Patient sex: F
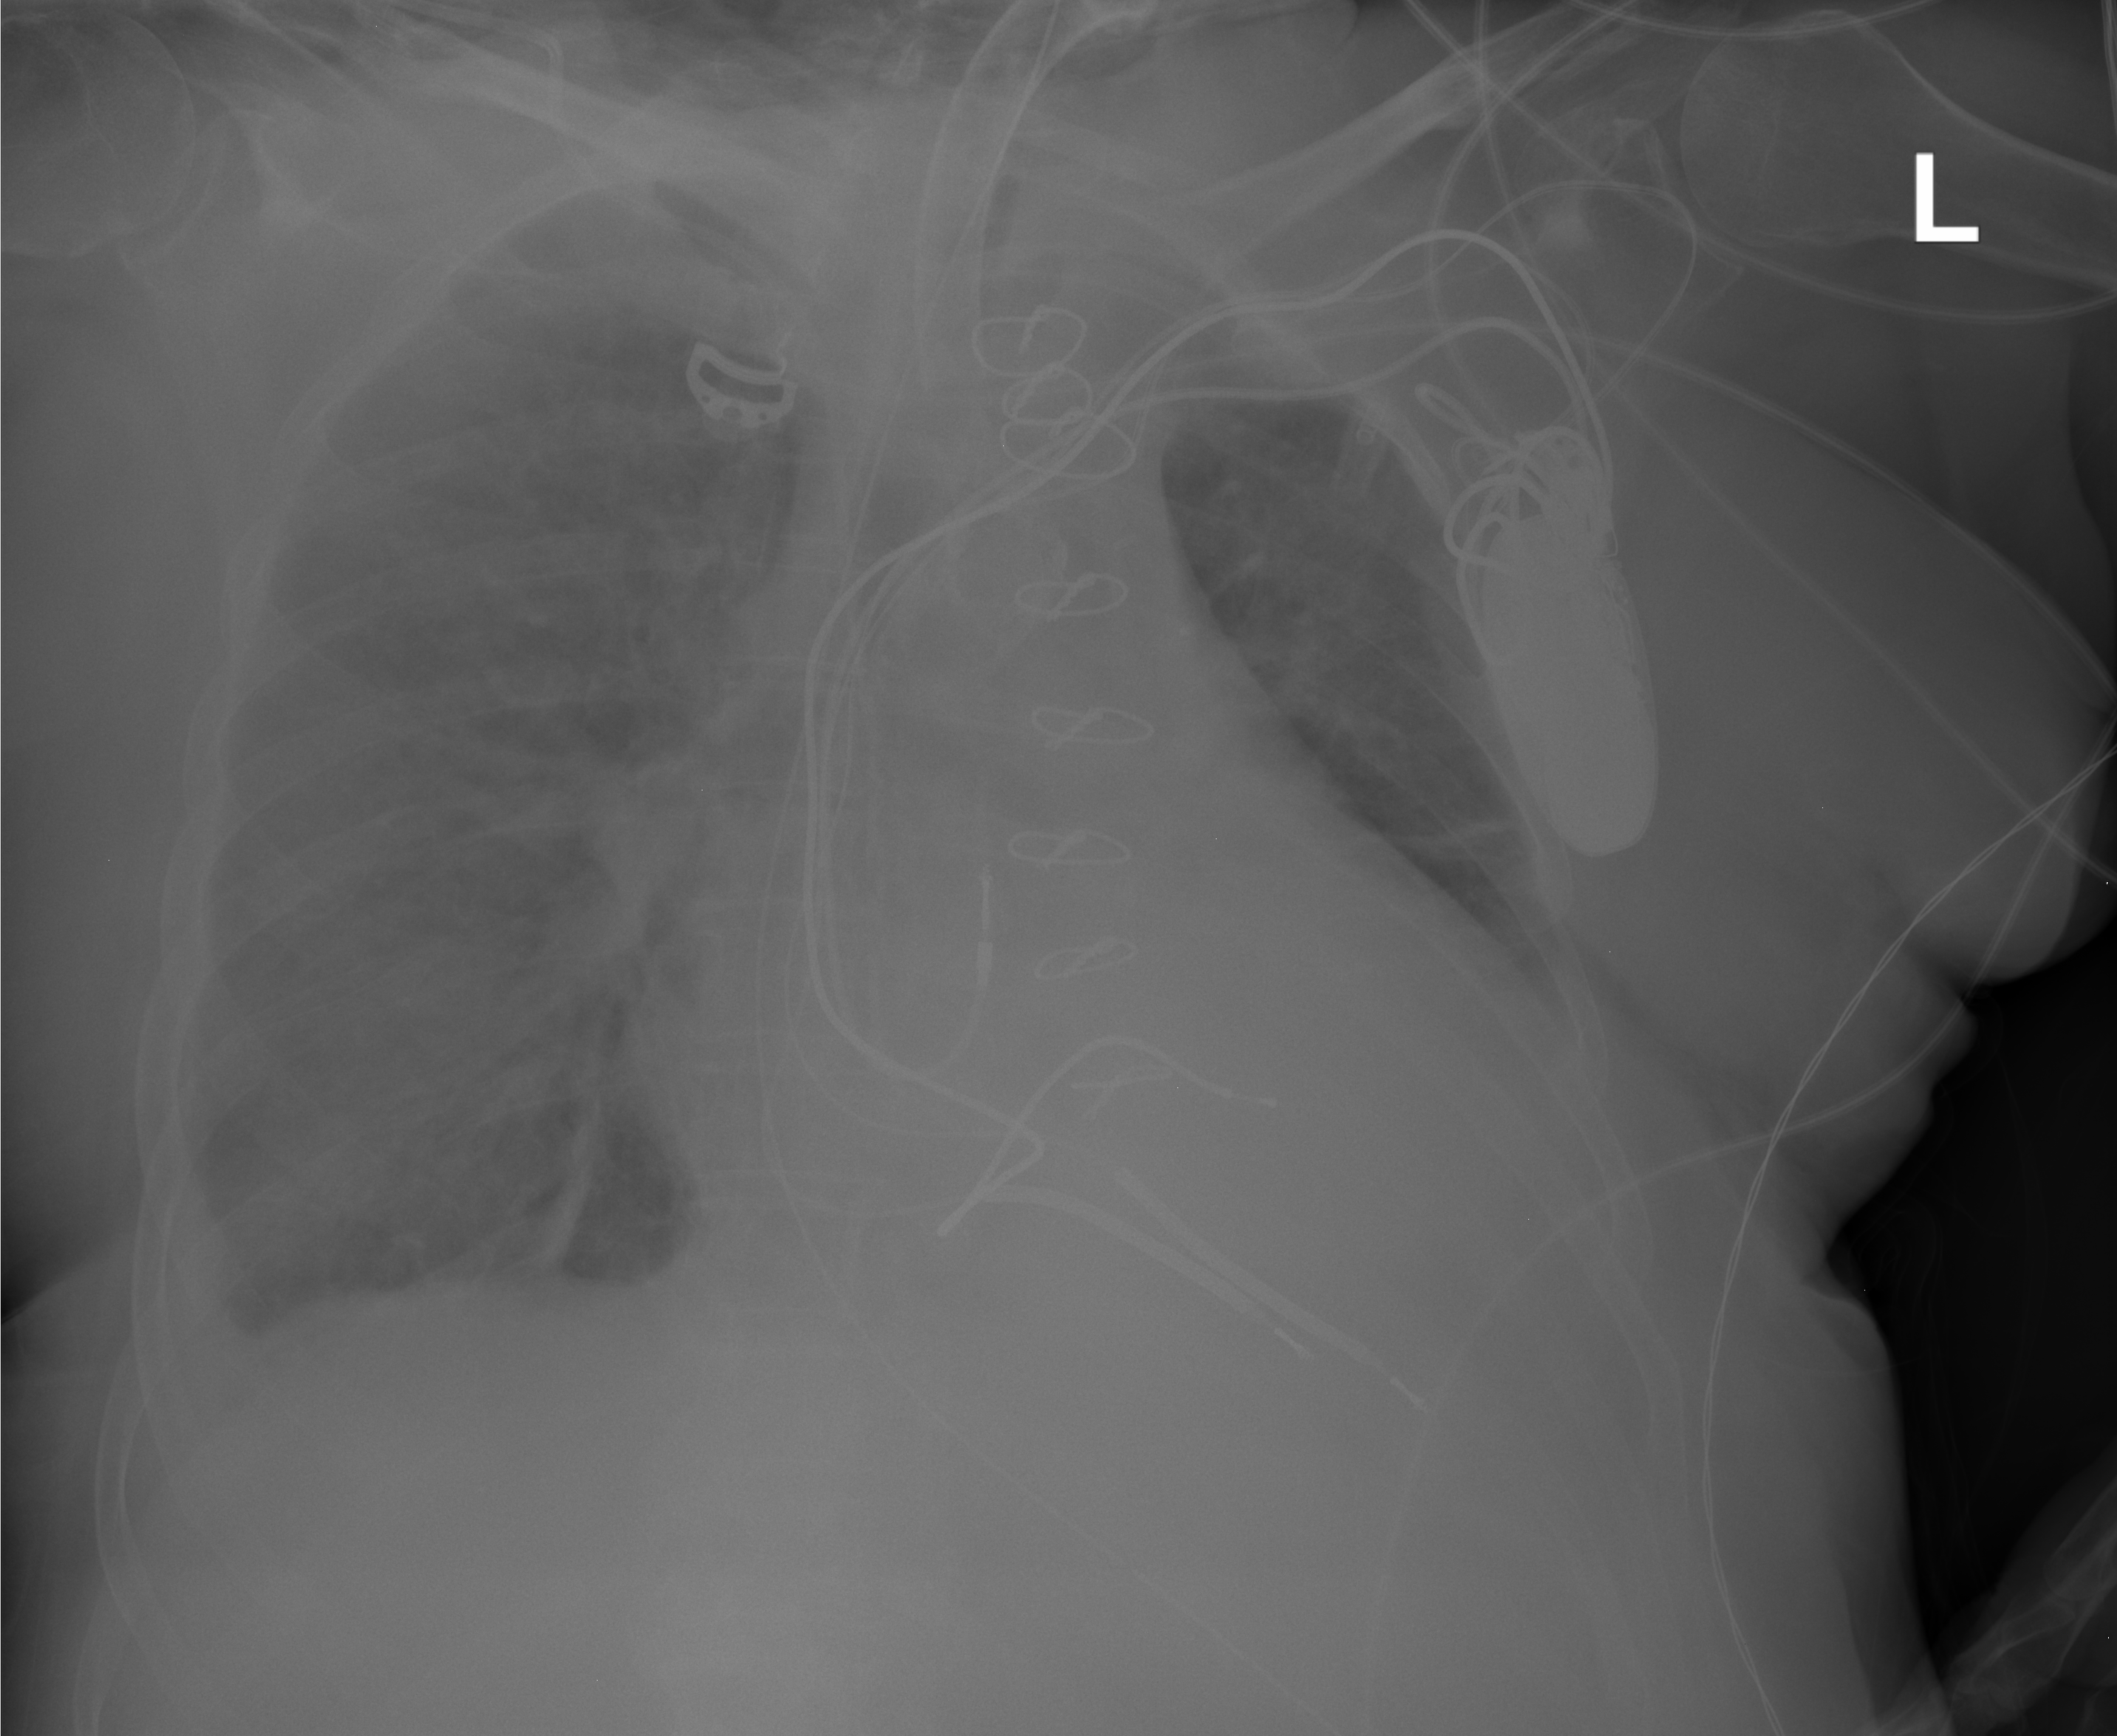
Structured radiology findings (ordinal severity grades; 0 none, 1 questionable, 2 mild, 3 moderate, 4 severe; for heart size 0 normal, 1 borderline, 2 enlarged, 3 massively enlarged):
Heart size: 2
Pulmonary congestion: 2
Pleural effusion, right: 1
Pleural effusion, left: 0
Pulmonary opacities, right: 2
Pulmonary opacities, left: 0
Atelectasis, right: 2
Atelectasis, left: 2